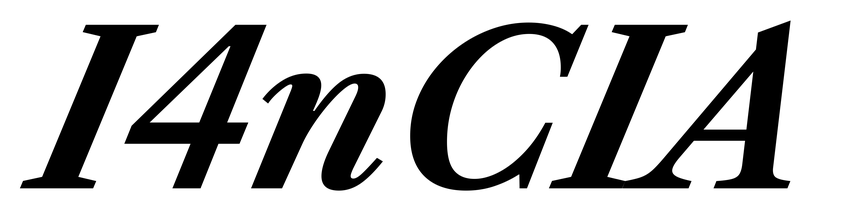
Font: LibreCaslonText-Italic_Bold_Italic